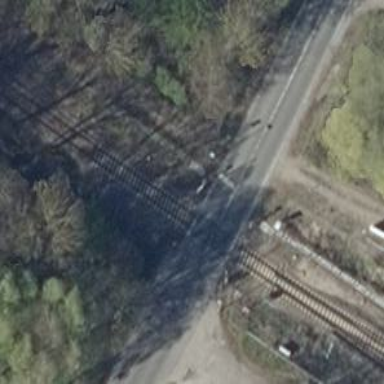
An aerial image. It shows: Level crossing with double half barrier.